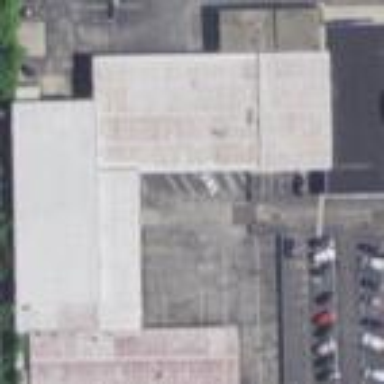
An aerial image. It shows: Car shop building.